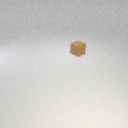
small brown rubber cube